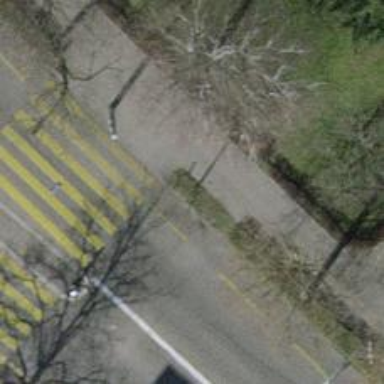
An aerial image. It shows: Avenue of trees.